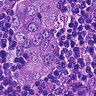
Metastatic tissue present: yes